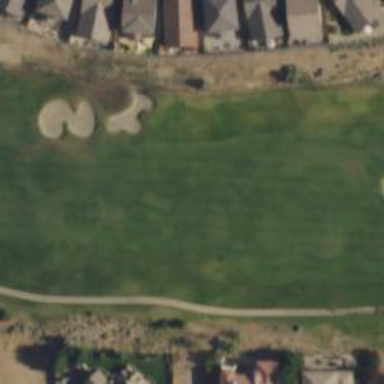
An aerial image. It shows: Golf hole.